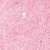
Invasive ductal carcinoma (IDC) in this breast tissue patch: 0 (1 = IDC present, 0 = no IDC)